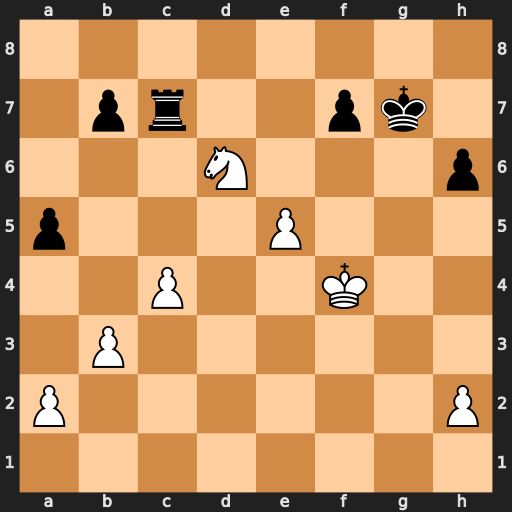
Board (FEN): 8/1pr2pk1/3N3p/p3P3/2P2K2/1P6/P6P/8
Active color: w
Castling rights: -
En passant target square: -
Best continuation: Ne8+ Kf8 Nxc7